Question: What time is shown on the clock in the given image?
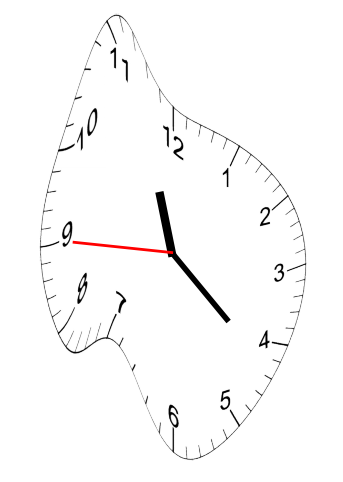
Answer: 11:21:45